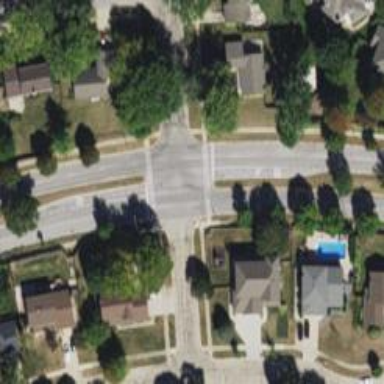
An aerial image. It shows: Road with stop sign.